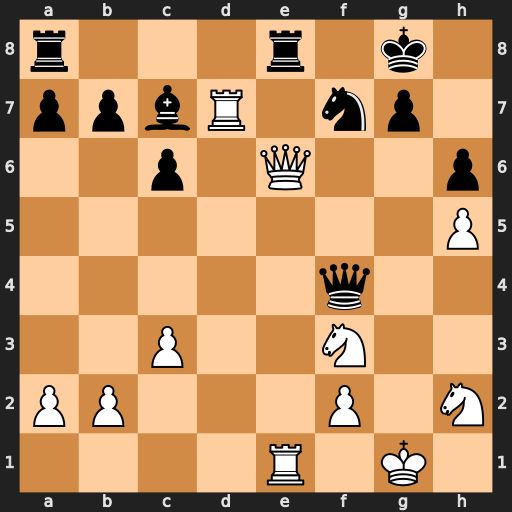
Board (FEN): r3r1k1/ppbR1np1/2p1Q2p/7P/5q2/2P2N2/PP3P1N/4R1K1
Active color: w
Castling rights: -
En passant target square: -
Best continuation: Qxe8+ Rxe8 Rxe8+